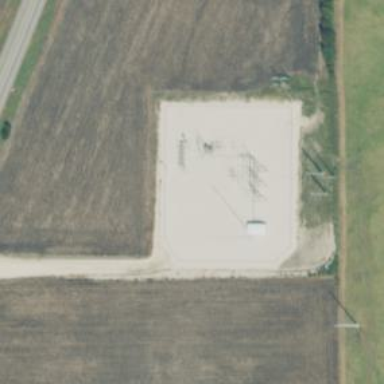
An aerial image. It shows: Outdoor power substation surrounded by fence. The substation operates at the distribution level.